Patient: sex M, age 48
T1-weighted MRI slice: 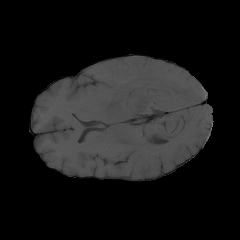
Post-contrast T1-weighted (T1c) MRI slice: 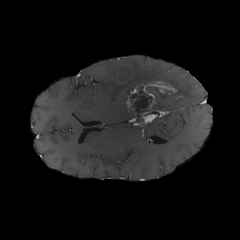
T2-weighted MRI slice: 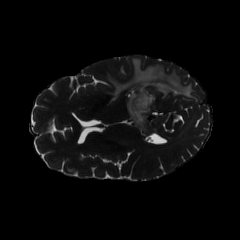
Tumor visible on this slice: yes
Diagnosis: Glioblastoma, IDH-wildtype
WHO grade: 4